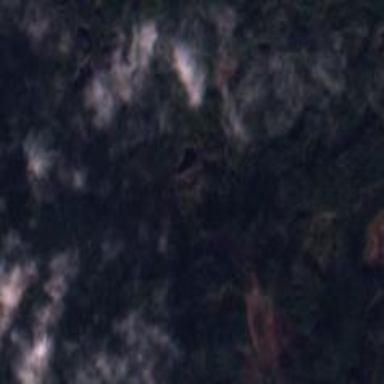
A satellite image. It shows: Forest area.